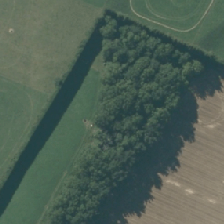
Land cover: shortrotation_cropland